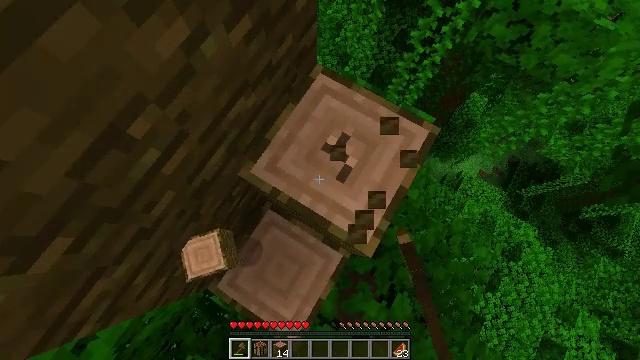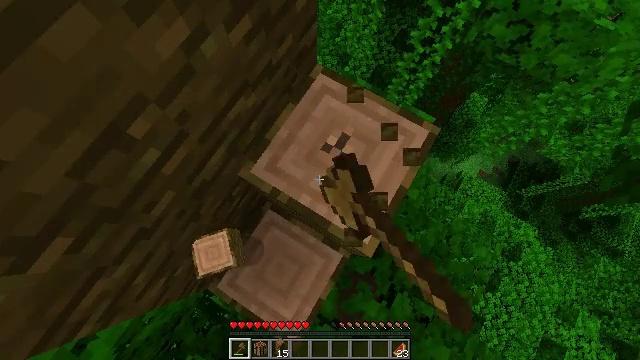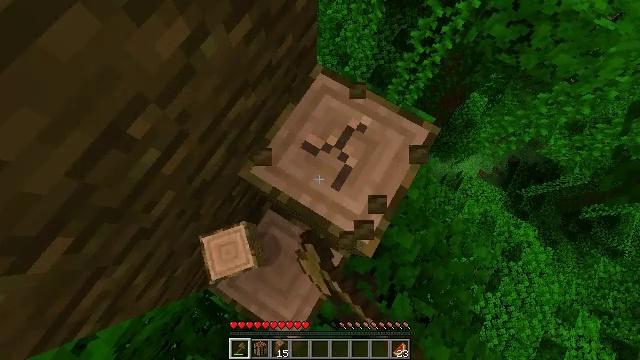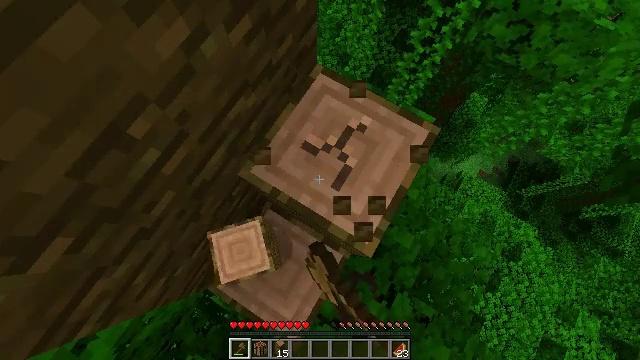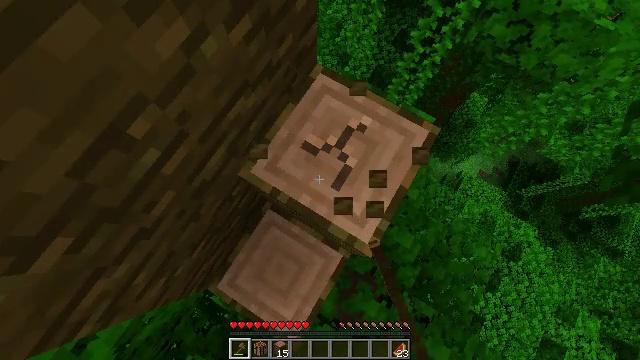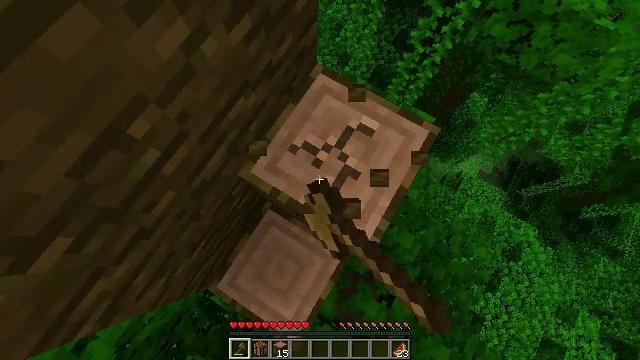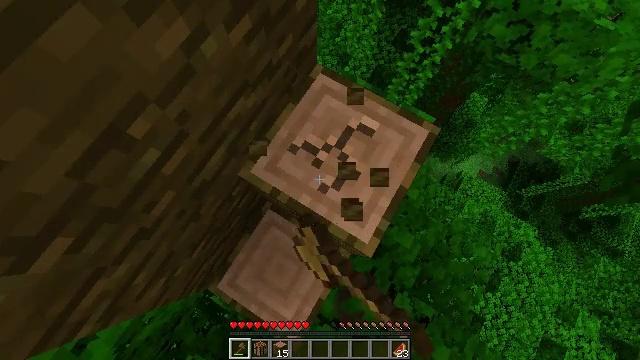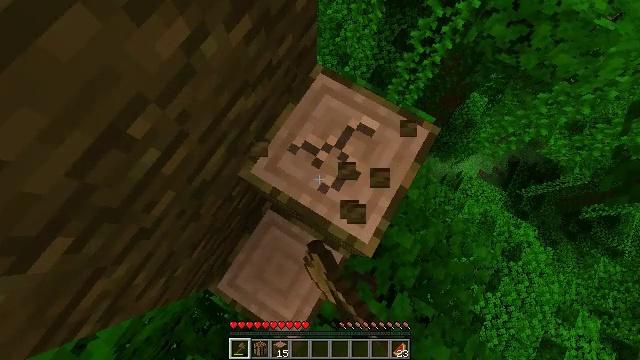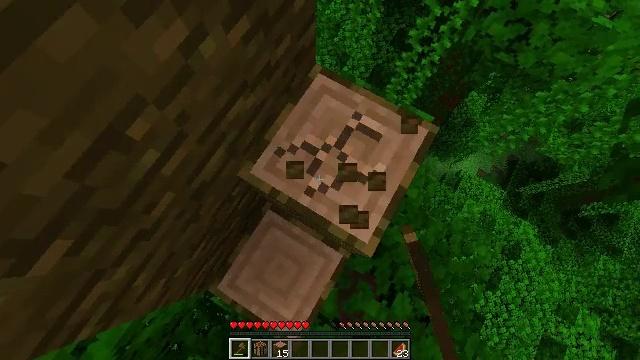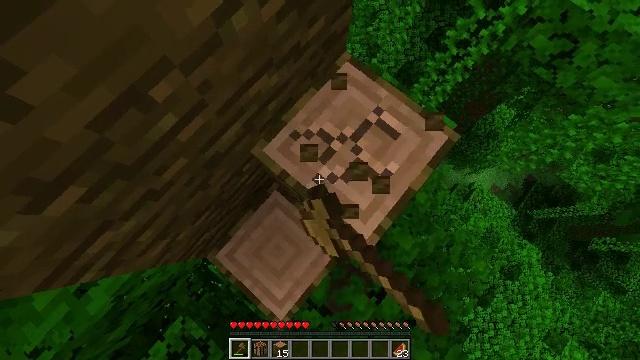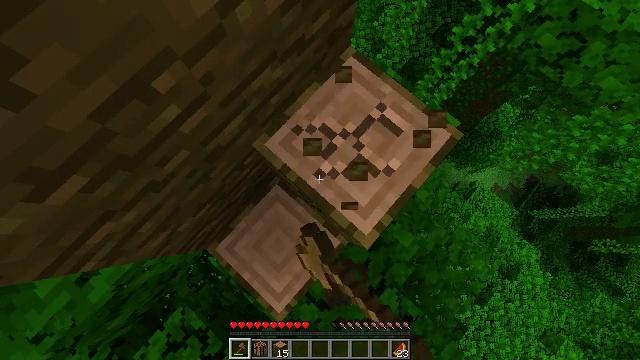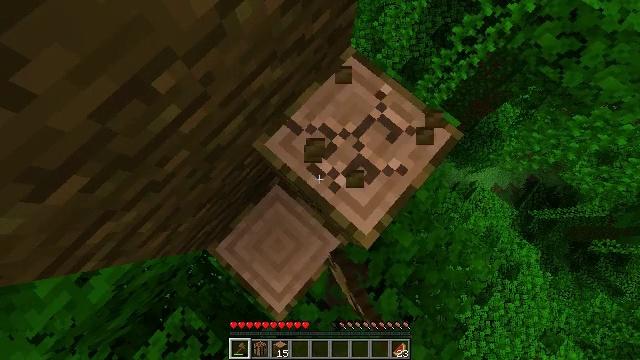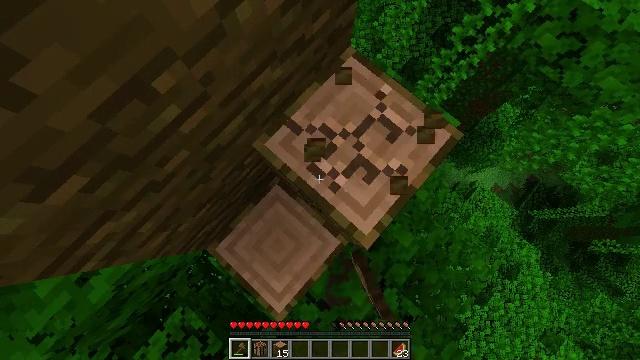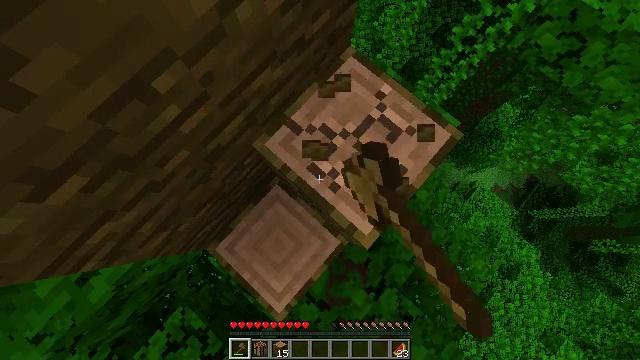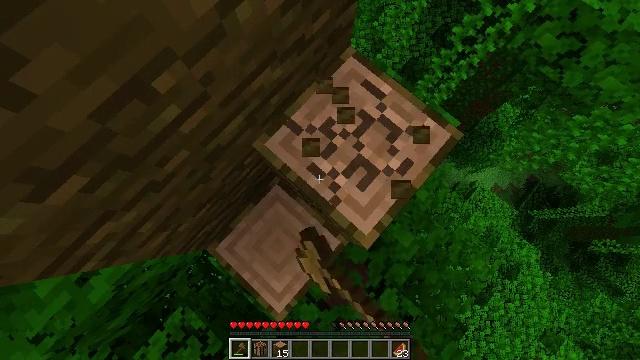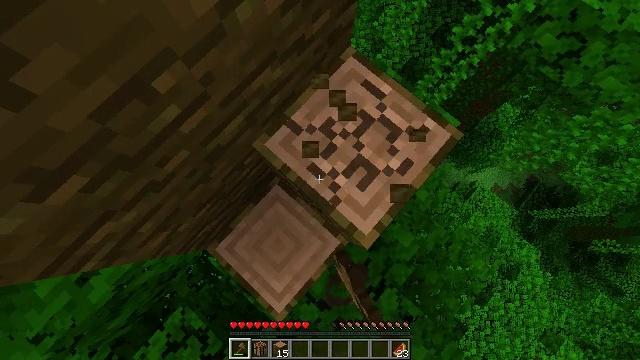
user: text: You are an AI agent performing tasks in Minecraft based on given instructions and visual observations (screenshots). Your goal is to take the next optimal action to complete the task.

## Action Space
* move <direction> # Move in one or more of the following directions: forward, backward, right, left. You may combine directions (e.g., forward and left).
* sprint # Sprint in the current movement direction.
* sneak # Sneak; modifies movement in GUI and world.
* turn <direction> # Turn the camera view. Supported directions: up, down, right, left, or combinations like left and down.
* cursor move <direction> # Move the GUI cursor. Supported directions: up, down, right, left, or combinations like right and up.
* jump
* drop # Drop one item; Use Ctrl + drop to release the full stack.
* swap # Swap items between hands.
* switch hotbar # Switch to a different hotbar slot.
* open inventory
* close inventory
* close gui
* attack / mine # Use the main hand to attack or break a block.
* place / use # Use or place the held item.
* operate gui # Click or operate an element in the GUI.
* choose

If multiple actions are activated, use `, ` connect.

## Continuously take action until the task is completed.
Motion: motion action
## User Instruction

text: Harvest the jungle log from the tree trunk.
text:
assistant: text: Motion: attack / mine
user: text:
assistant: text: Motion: attack / mine
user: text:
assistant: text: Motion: attack / mine
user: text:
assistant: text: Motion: attack / mine
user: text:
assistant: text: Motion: attack / mine
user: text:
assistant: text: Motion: attack / mine
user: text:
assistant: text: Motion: attack / mine
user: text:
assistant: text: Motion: attack / mine
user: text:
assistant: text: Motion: turn left and down, attack / mine
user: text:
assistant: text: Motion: turn left and down, attack / mine
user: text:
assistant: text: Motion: attack / mine
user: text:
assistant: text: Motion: attack / mine
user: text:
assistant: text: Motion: attack / mine
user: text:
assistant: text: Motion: attack / mine
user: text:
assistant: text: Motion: attack / mine
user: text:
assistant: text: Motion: attack / mine
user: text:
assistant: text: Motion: attack / mine
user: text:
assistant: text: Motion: attack / mine
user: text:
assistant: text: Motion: attack / mine
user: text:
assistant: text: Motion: turn up, attack / mine
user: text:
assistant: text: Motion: turn right, attack / mine
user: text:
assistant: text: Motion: attack / mine
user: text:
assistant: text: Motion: attack / mine
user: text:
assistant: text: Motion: attack / mine
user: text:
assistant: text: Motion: attack / mine
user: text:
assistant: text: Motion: attack / mine
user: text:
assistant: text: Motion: attack / mine
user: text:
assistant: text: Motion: attack / mine
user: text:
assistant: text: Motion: attack / mine
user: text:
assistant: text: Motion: attack / mine